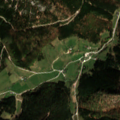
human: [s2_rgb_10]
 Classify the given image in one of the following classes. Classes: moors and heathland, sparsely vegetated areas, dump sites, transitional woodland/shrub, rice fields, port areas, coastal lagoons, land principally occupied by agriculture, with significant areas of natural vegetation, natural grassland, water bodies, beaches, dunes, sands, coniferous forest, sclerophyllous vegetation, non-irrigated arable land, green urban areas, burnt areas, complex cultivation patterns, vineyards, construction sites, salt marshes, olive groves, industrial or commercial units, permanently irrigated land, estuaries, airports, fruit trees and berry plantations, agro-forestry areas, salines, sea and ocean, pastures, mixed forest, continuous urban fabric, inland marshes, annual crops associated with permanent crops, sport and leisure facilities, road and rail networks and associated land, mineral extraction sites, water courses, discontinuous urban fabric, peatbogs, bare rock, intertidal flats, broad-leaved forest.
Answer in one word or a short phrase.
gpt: pastures, broad-leaved forest, coniferous forest, mixed forest